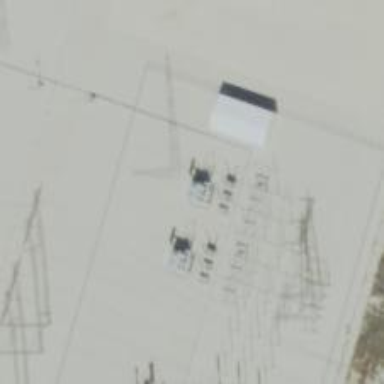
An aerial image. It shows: Switch for power supply.